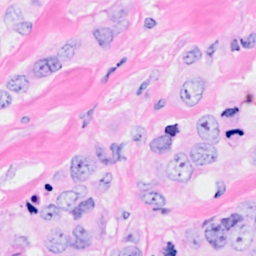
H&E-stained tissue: Breast